Question: I have 4 radar charts on my Webpage.
Three out of the four charts have horizontally orientated x axis labels.
One of the charts has its labels orientated towards the centre of the chart.
All charts are created dynamically in the same way. I believe it is occurring because the one chart has a large number of points.
Please see the below image.

I have the following code setting the orientation of the Xaxis, but this does not work.
'''
ca.AxisX.TextOrientation = TextOrientation.Horizontal;
'''
The code I have tried so far has not worked. I inserted the following code to see if I could change the orientation of any of the axes, it changes the orientation of the y axis but not the x axis.
'''
foreach (Axis axis in chartArea.Axes)
{
axis.LabelAutoFitStyle = LabelAutoFitStyles.None;
axis.LabelAutoFitMaxFontSize = 50;
axis.IsLabelAutoFit = false;
axis.LabelStyle.Angle = 90;
aaxisTextOrientation = TextOrientation.Horizontal;
}
'''
How do I make all charts have their x axis labels orientated horizontally?
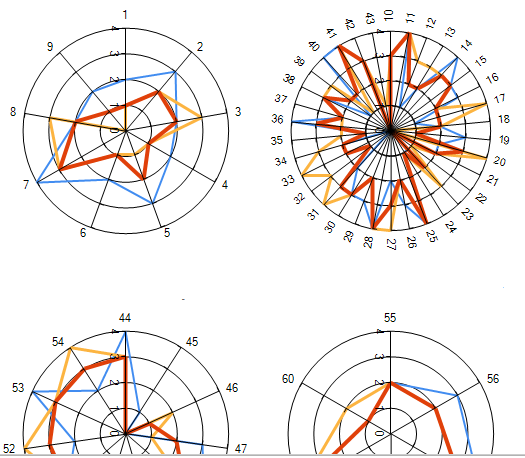
Answer: Answering my own question in case it may be useful to someone else in the future:
'''
chart.Series[series1]["CircularLabelsStyle"] = "Horizontal";
'''
Other option are 'Radial' and 'Circular'
Please see the following link for more details about custom attributes.
<URL>